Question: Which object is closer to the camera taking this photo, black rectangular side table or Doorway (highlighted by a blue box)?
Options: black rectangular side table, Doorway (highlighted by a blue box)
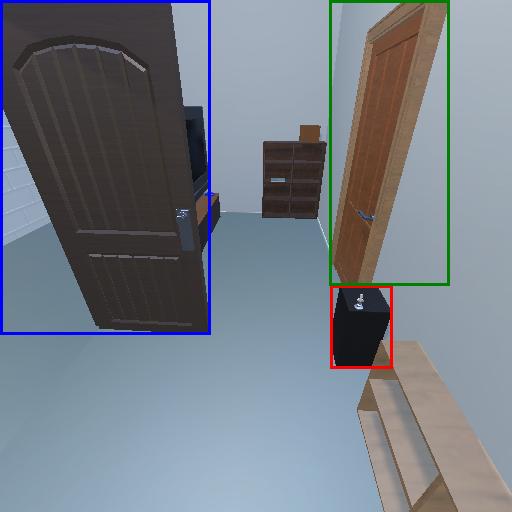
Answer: black rectangular side table